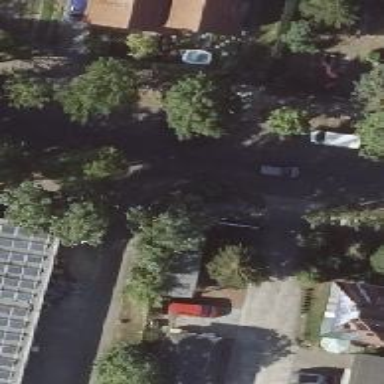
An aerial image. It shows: Asphalt road in residential area.